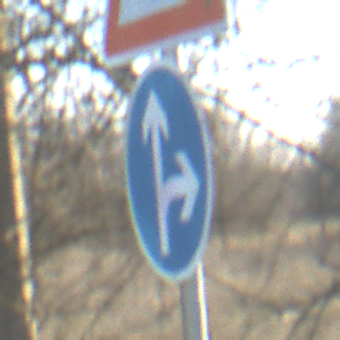
Verkehrszeichen: VorgeschriebeneFahrtrichtungGeradeausOderRechts
Zusatzzeichen oben: Lichtzeichenanlage
Umgebung: Outdoor, Nature
Tageszeit: MorningAfternoon
Wetter: Clear
Licht: Natural
Jahreszeit: NotSpecified
Kontrast: HighContrast